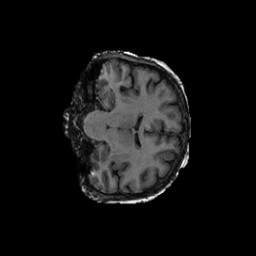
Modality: T1w
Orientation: coronal
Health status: ill
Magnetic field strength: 3 T